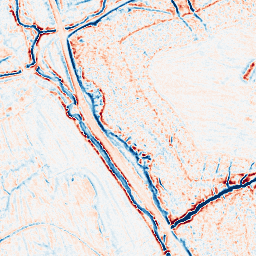
Category: edge_preserving
Decomposition family: bilateral
Decomposition parameters: d: 9
sigma_color: 100
sigma_space: 50
Upsampling method: bicubic
Upsampling parameters: scale: 2
Upsampling scale: 2